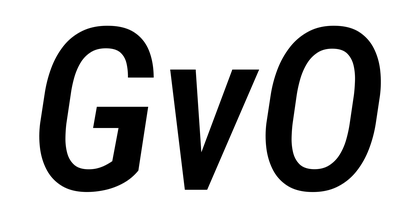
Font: Roboto-Italic_Condensed_Medium_Italic